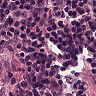
Metastatic tissue present: no